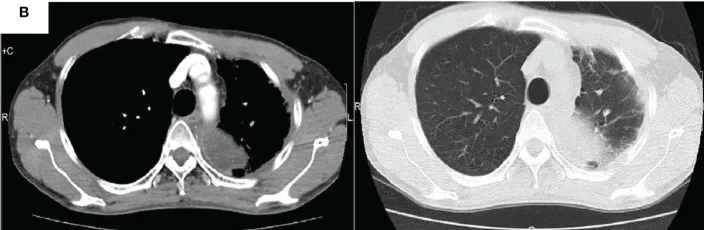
Radiologic images of the pulmonary blastoma patient. (B) Image obtained following completion of first-line chemotherapy and radiotherapy.
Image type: radiology (ct)